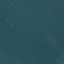
Land use / land cover class: SeaLake